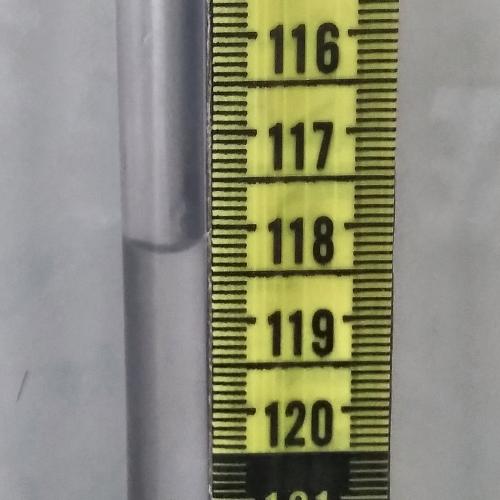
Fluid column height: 118.2 cm